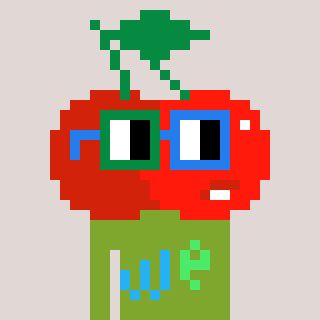
a pixel art character with square green and blue glasses, a cherry-shaped head and a slimegreen-colored body on a warm background